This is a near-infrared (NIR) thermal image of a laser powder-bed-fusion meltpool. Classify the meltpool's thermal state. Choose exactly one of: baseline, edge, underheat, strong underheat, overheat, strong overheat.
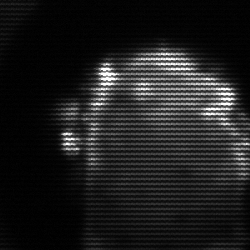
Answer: baseline